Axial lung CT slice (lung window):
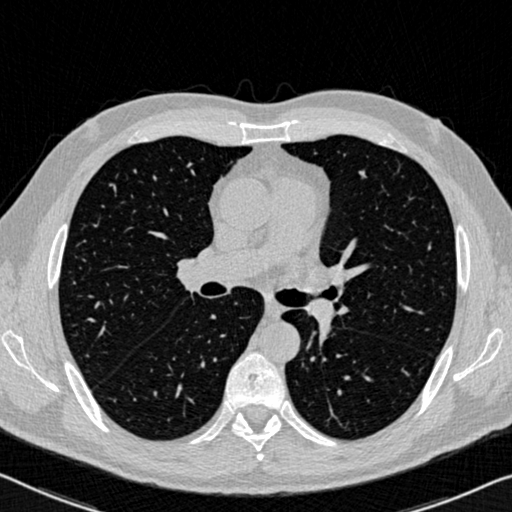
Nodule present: no